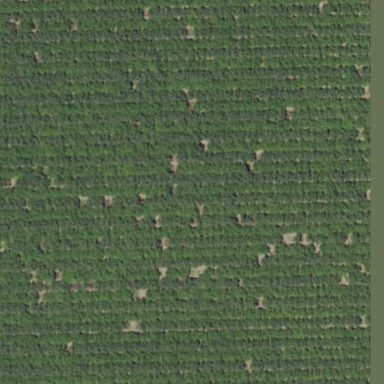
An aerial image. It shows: Almond orchard with rows of almond trees.